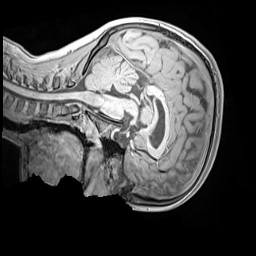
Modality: MP2RAGE
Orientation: sagittal
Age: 9
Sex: female
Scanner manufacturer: siemens
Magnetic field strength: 3 T
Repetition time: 4 s
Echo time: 0.00303 s